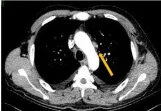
With enlarged mediastinal.
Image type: radiology (ct)